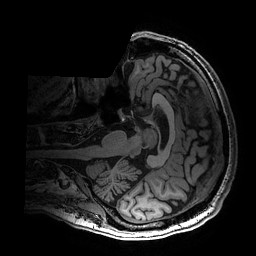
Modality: T1w
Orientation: axial
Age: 60
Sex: male
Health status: healthy
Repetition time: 2.53 s
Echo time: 0.0034 s